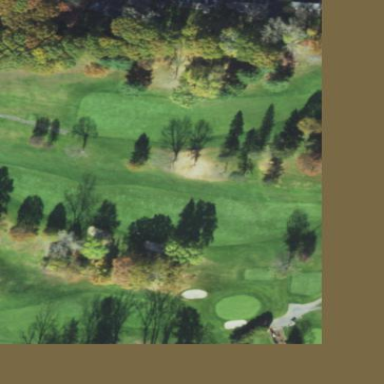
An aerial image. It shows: Grassy area designated as golf fairway.